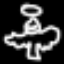
Label: angel